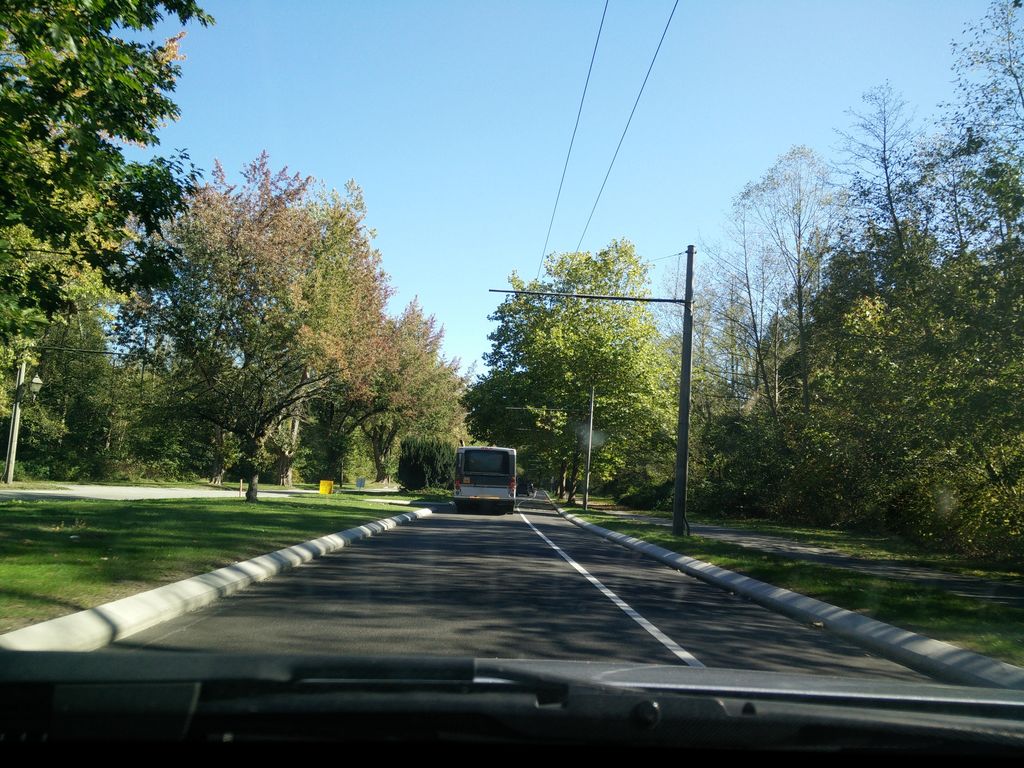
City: vancouver